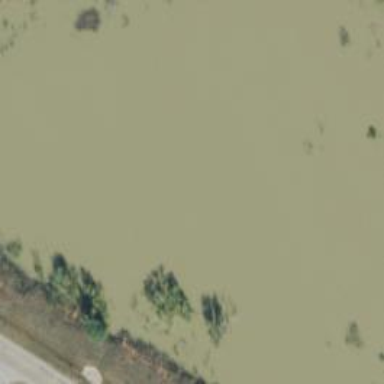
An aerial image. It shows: Pond with natural water.